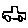
Label: car